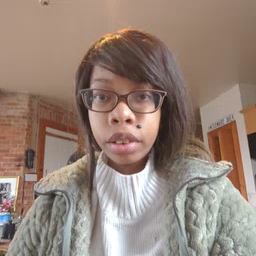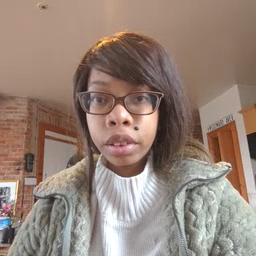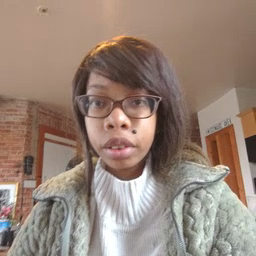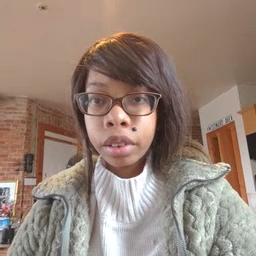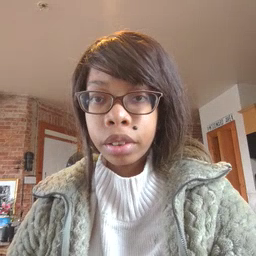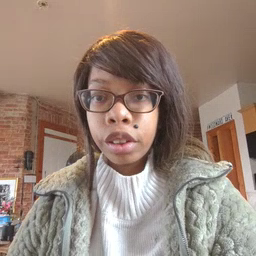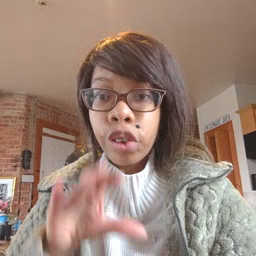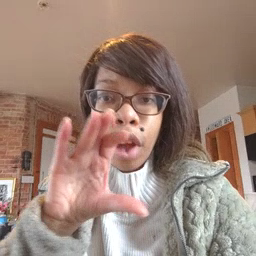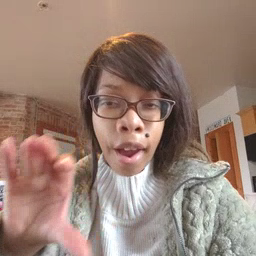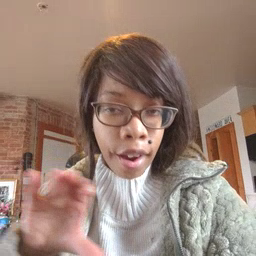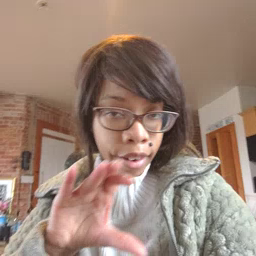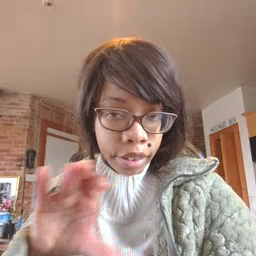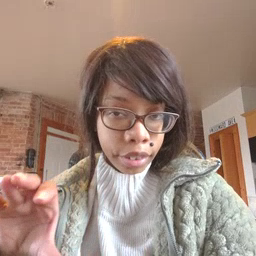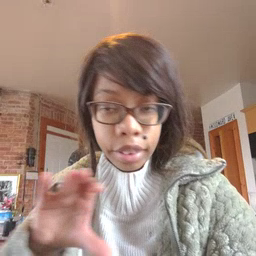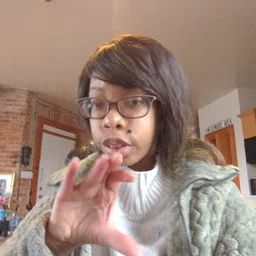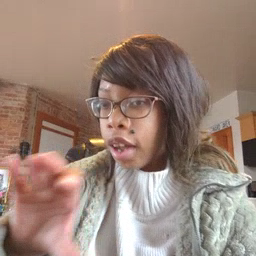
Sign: chocolate